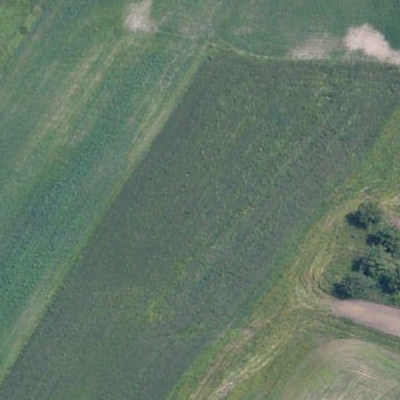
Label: Grass